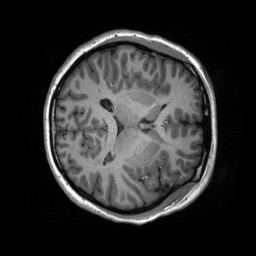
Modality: T1w
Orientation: axial
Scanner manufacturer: siemens
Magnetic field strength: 3 T
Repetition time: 2.3 s
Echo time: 0.00298 s